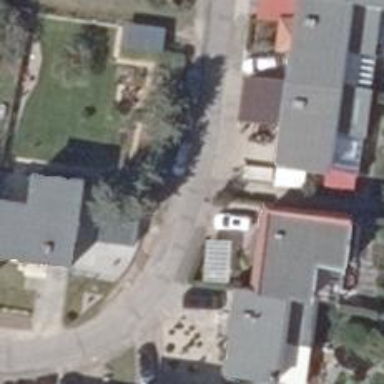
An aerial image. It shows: Residential road.